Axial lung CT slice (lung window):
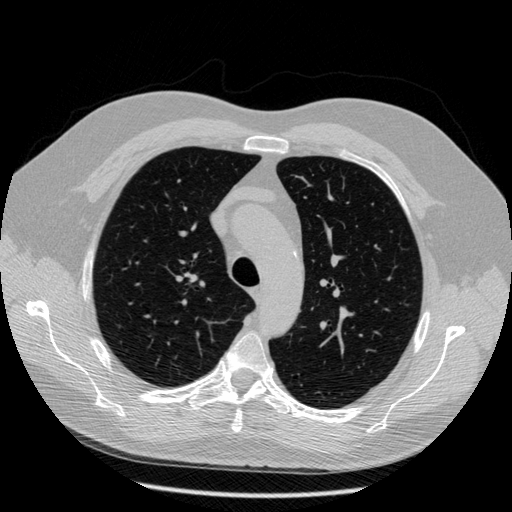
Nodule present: no